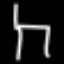
Label: chair